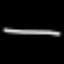
Label: line